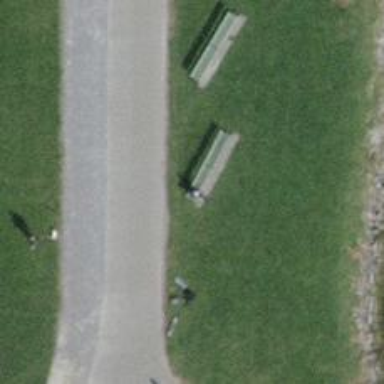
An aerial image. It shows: Bench for seating.